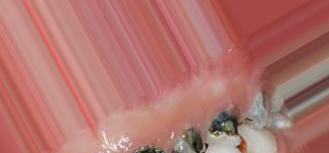
Condition: Caries